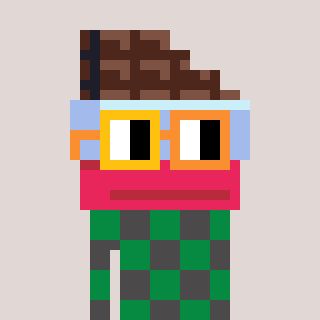
a pixel art character with square yellow and orange glasses, a chocolate-shaped head and a grayscale-colored body on a warm background